Question: can someone help me in replacing periods with forwarding slashes in sheets?
I have a data set with over 100 thousand rows in sheets,
I have a date-time formatted as such D.M.Y I need to change it to D/M/Y
each row has 7 or so columns based on date-time.
anyways, below is the first 6 rows of column 'A'
so its format is D.M.Y
so I have 100,000 rows of this in column 'A'
'Date 21.06.2019 22.06.2019 23.06.2019 24.06.2019 25.06.2019 26.06.2019'
I want to turn it into this
'Date 21/06/2019 22/06/2019 23/06/2019 24/06/2019 25/06/2019 26/06/2019'
I need it in this format as sheet does not recognize the '.' as a separator and it would take an eternity to do it manually, thanks!
A link to my screen below to see the format

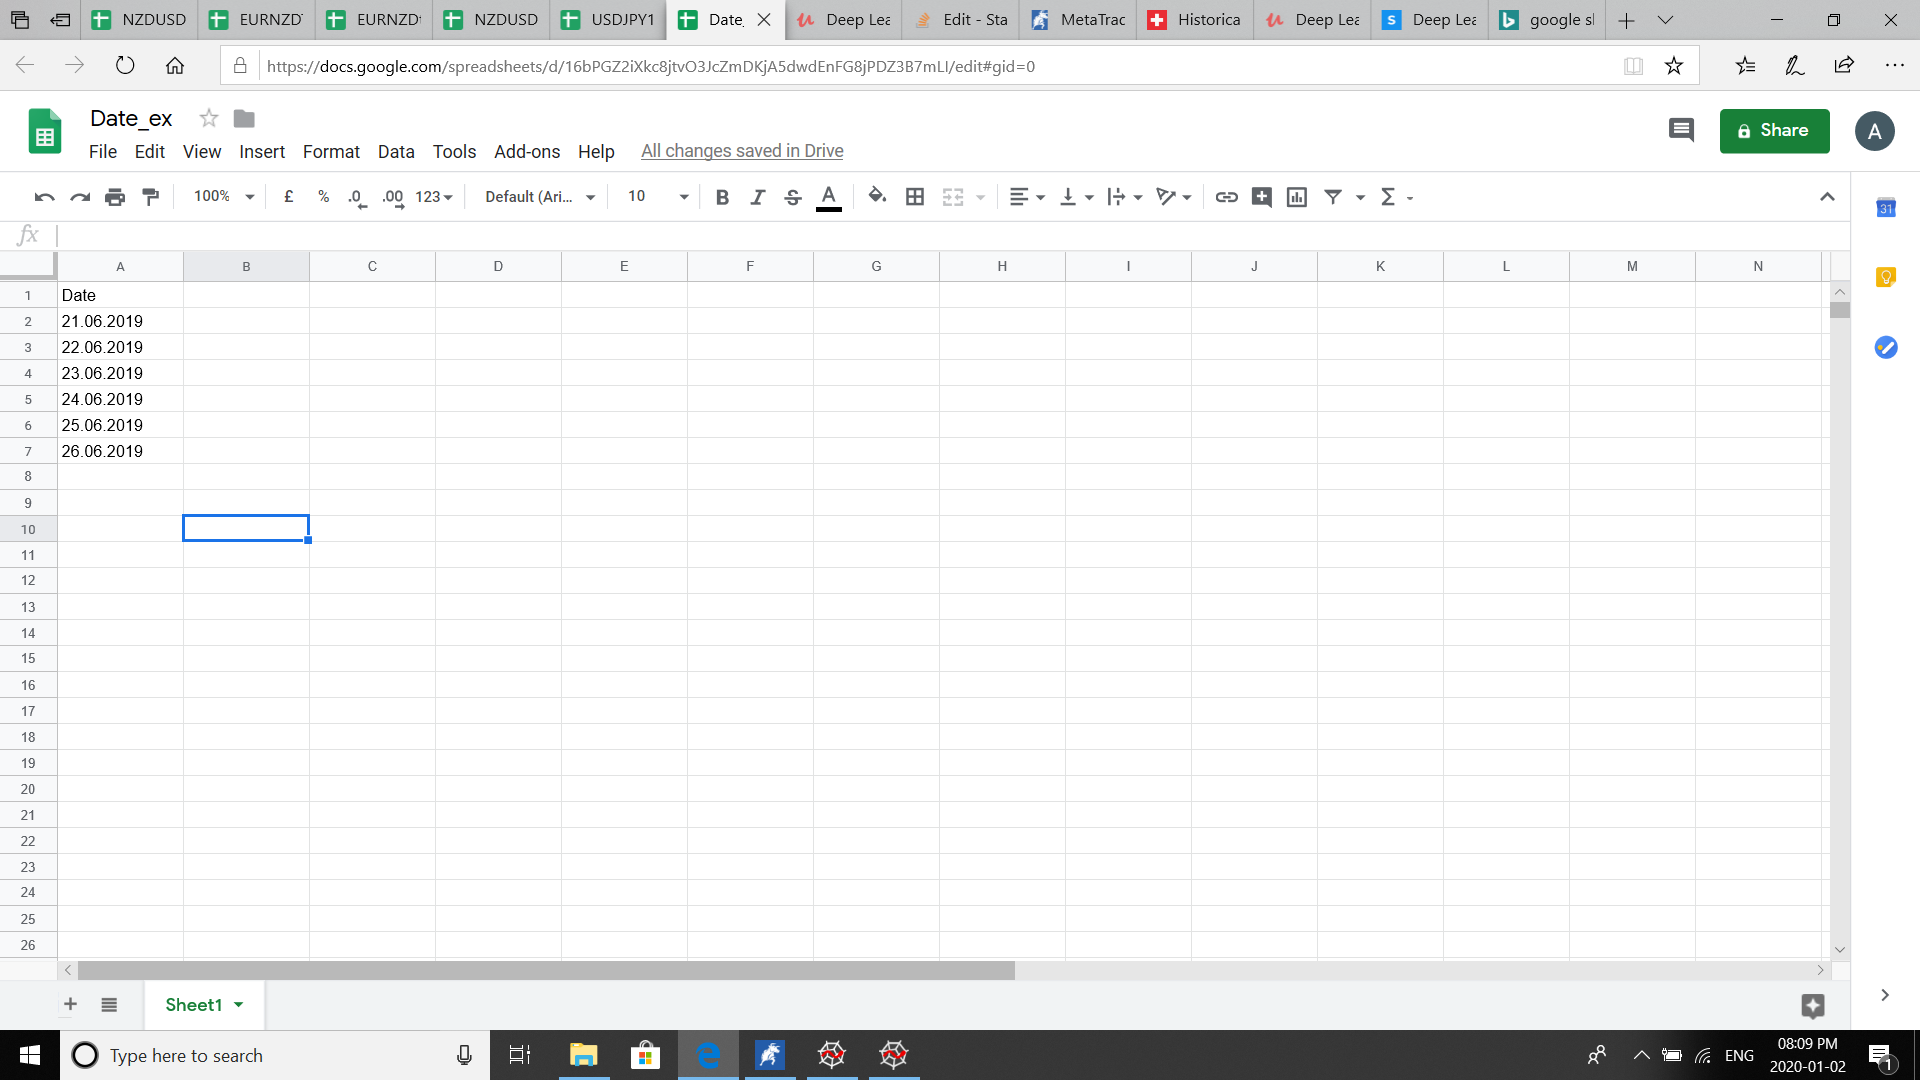
Answer: check if your dates are valid dates with:
'''
=ISDATE(A2)
'''
if yes use this in B2:
'''
=ARRAYFORMULA(TEXT(A2:A; "dd/mm/yyyy"))
'''
if no you can use:
'''
=ARRAYFORMULA(SUBSTITUTE(A2:A; "."; "/"))
'''
<URL>
---
and if you need real dates do:
'''
=ARRAYFORMULA(QUERY(IFERROR(DATEVALUE(SUBSTITUTE(A2:A; "."; "/")));
"format(Col1) 'dd/mm/yyyy'"))
'''
<URL>